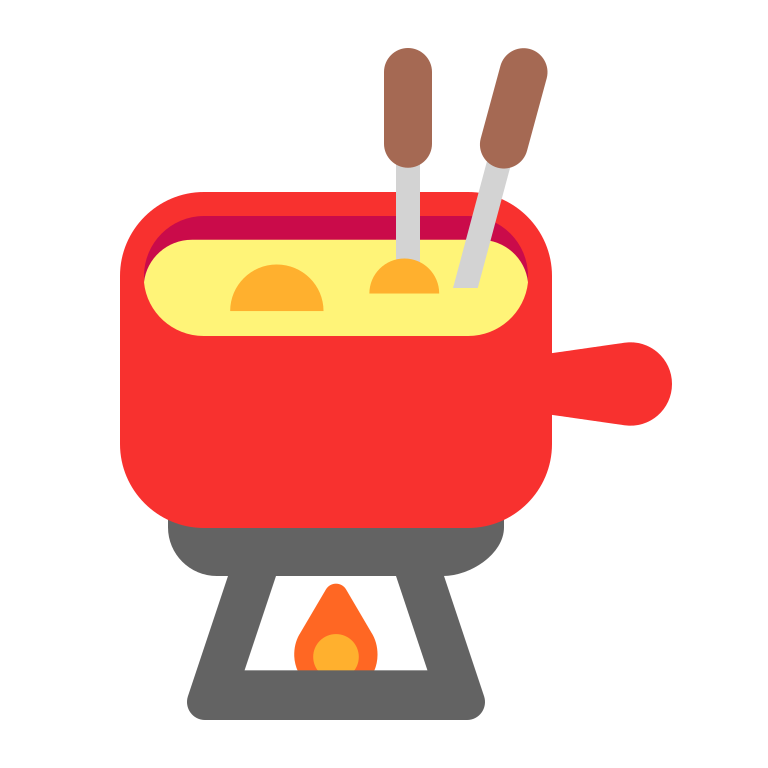
fondue flat